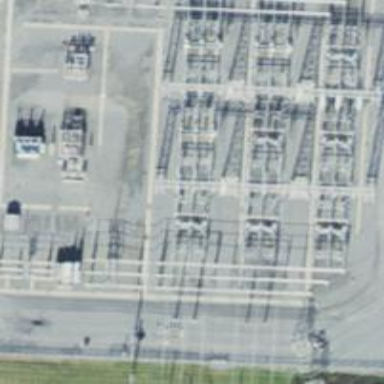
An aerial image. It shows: Switch for power supply.